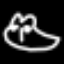
Label: frog